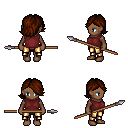
a pixel art fantasy rpg character, female body template, human, dark skin, maroon sleeveless shirt, gold greaves, brown swoop hairstyle, spear, four views (front, back, left, right), 2x2 character sprite sheet, small pixel art, hard edges, no anti-aliasing